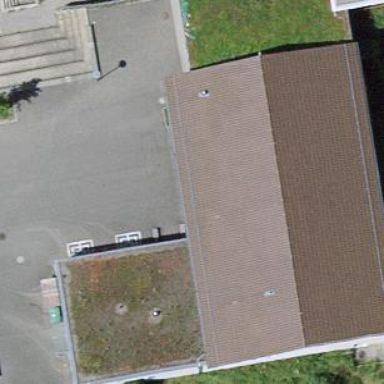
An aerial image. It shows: School building.